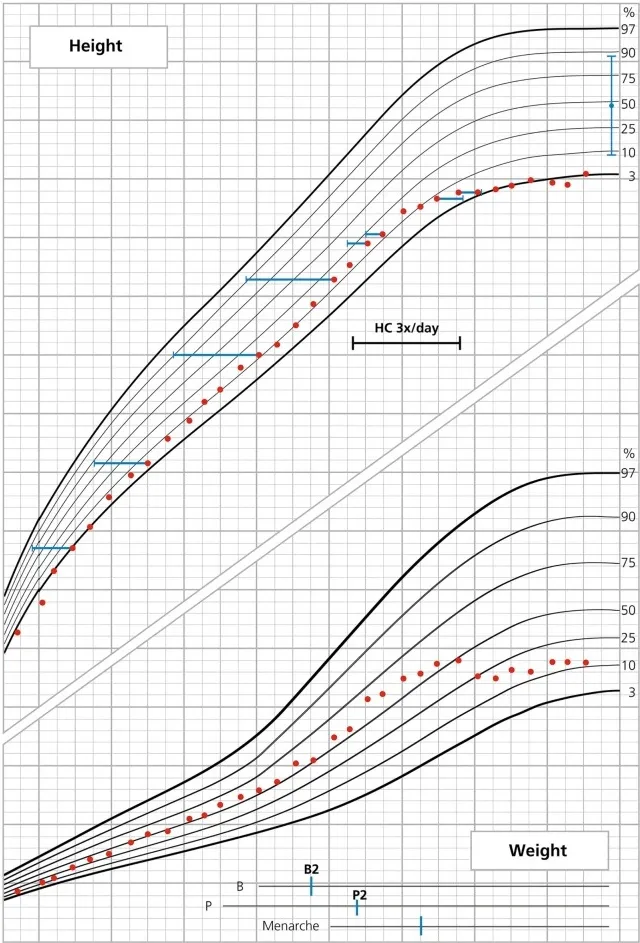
Growth curve of patient 2.
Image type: chart (chart)